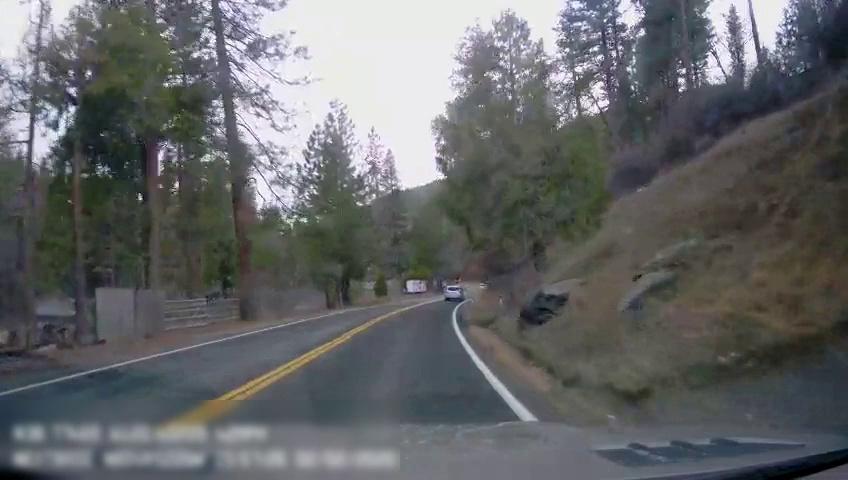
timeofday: Day
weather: Cloudy
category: Drivable Space
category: Vehicles | Car
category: Lanes | Current Lane
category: Lanes | Current Lane
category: Lanes | Opposite Lane